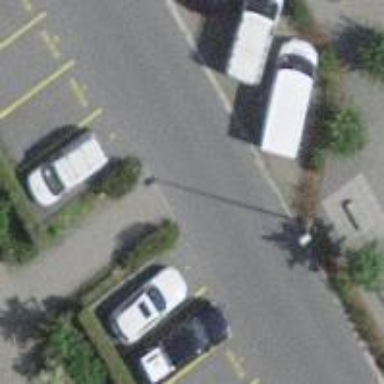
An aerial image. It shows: Kerb barrier.